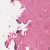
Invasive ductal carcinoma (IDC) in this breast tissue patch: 0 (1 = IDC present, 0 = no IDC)